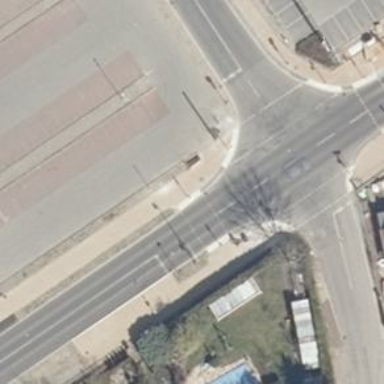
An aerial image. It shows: Road with traffic signals for signaling.